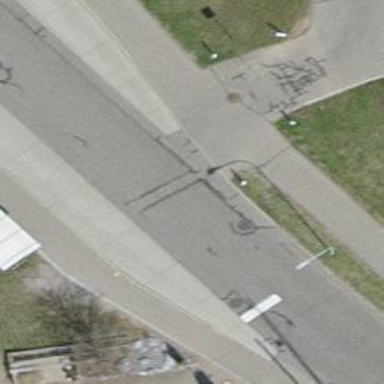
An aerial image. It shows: Bus stop with designated public transport stop position.